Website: crate-barrel
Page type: customer-info-address
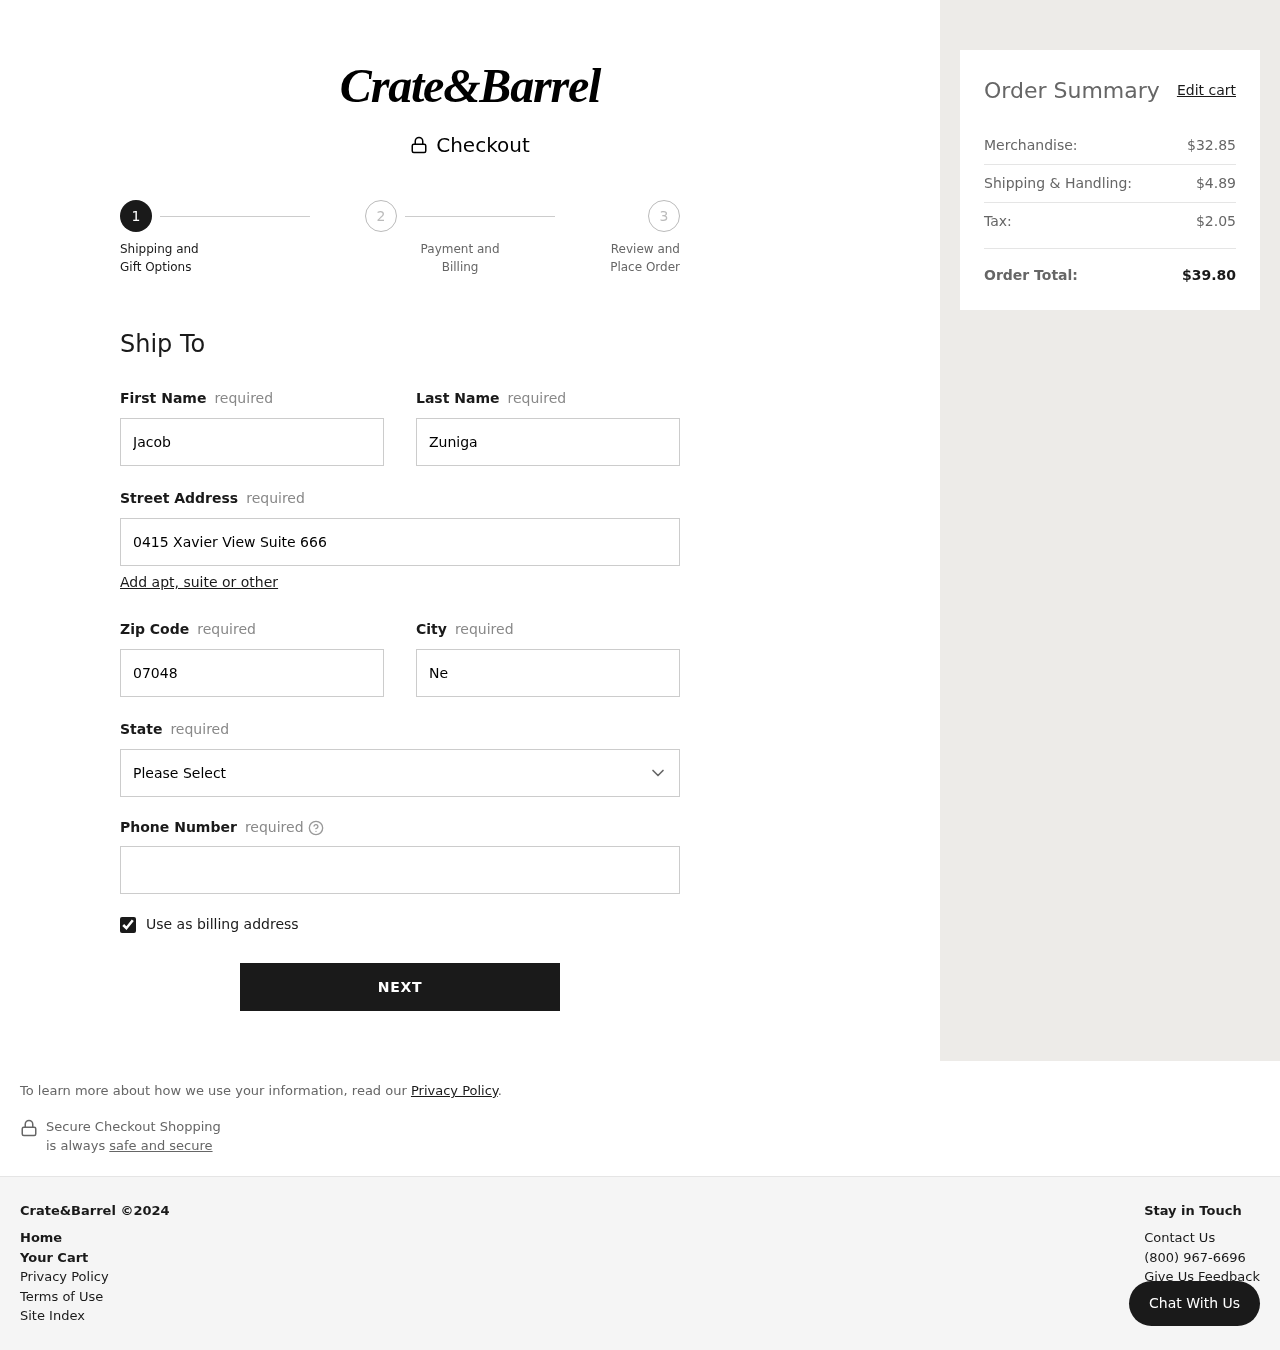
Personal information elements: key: PII_CITY
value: New Juliafurt
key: PII_FIRSTNAME
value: Jacob
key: PII_LASTNAME
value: Zuniga
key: PII_PHONE
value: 8768451878
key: PII_POSTCODE
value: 07048
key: PII_STATE
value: Wisconsin
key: PII_STREET
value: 0415 Xavier View Suite 666
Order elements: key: ORDER_SUBTOTAL
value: $32.85
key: ORDER_SHIPPING_COST
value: $4.89
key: ORDER_TAX
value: $2.05
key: ORDER_TOTAL
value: $39.80